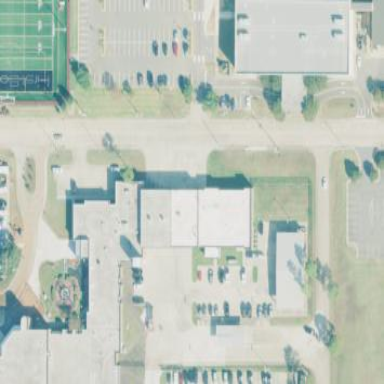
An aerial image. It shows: Fire station building.